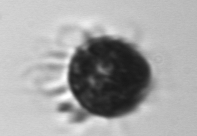
Label: Ciliophora